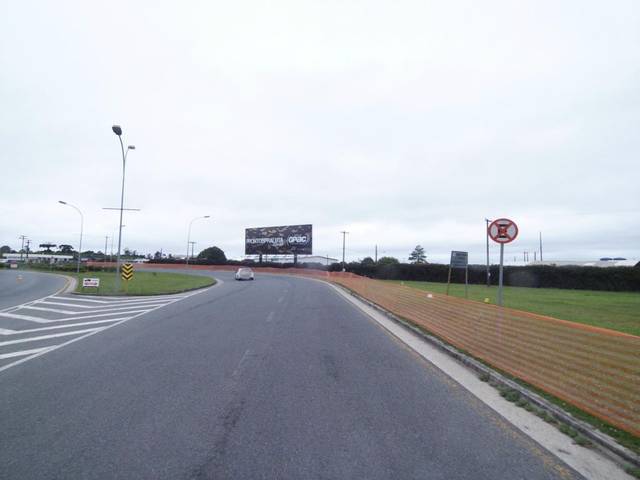
Region: Brazil
Coordinates: -25.539, -49.175